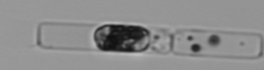
Label: Guinardia_delicatula_TAG_internal_parasite